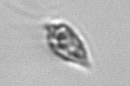
Label: Oxytoxum